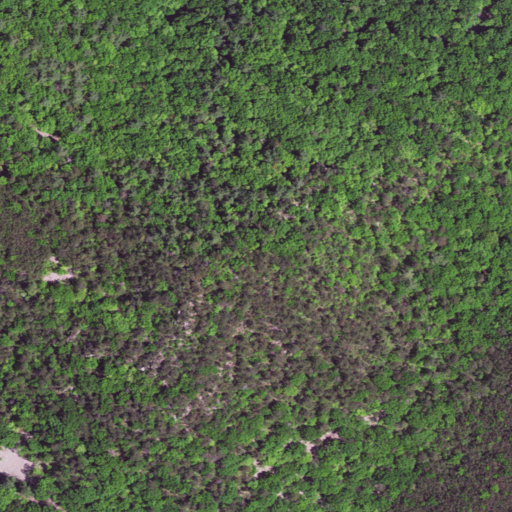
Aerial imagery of mountain in Virginia named Garnet Peak containing mixed forest, deciduous forest, and evergreen forest